Question: Recently I installed in Visual Studio 2010 the <URL>, and the extension's Colorized Parameter feature.
Since the theme text fore color is grey, when the Power Tools Extensions shows the Parameter Help tooltip using my text colors, it gets unreadable:

Is there a way to change Parameter Help background color?
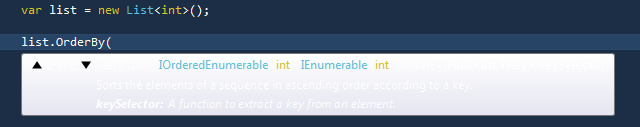
Answer: Ok finally I've found the answer <URL>:
> Akil Burgess
Hi,You can customize the background color
of the parameter help tooltip using
the option at
"Tools->Options->Environment->Fonts
and Colors->Signature Help Tooltip
Background". Modifying the background
color should make this feature work
better with your dark theme.I hope this helps! AkilI hope this helps! Akil
I done it yesterday and now it looks great!